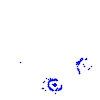
Particle: kaon